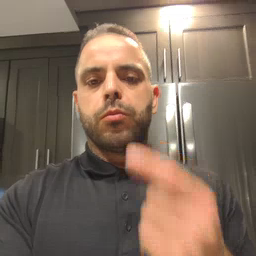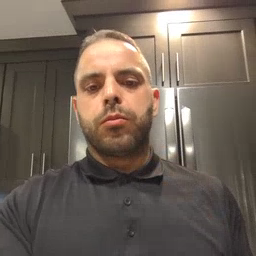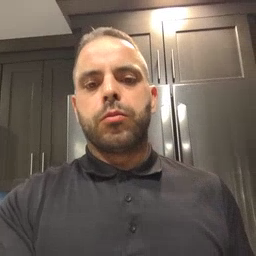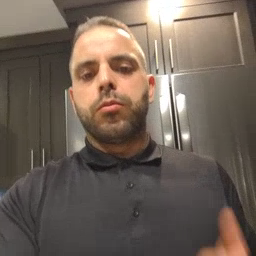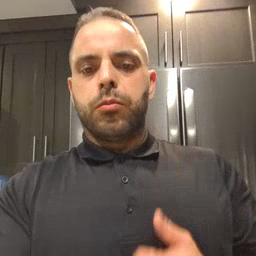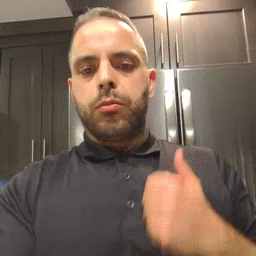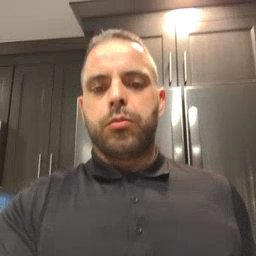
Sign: bath